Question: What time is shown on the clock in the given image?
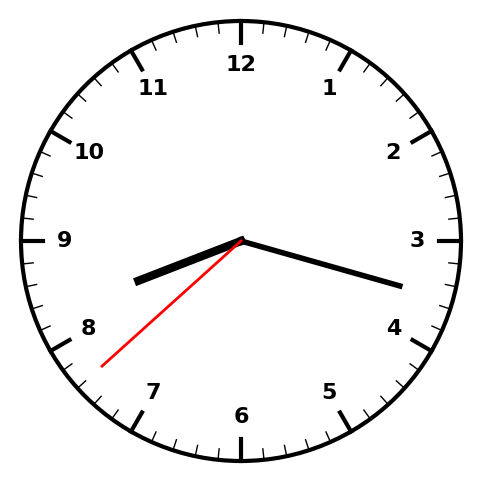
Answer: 08:17:38